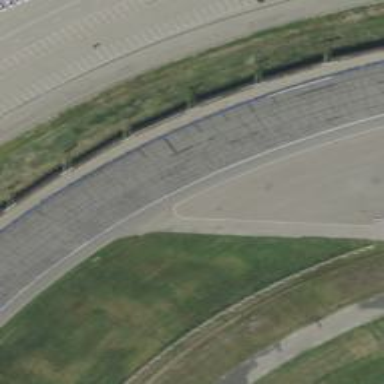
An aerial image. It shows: Motor sport raceway.